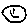
Label: circle